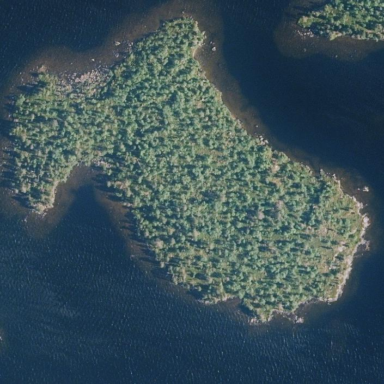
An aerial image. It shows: Islet.